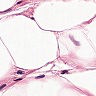
Metastatic tissue present: no